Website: slack
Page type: payment
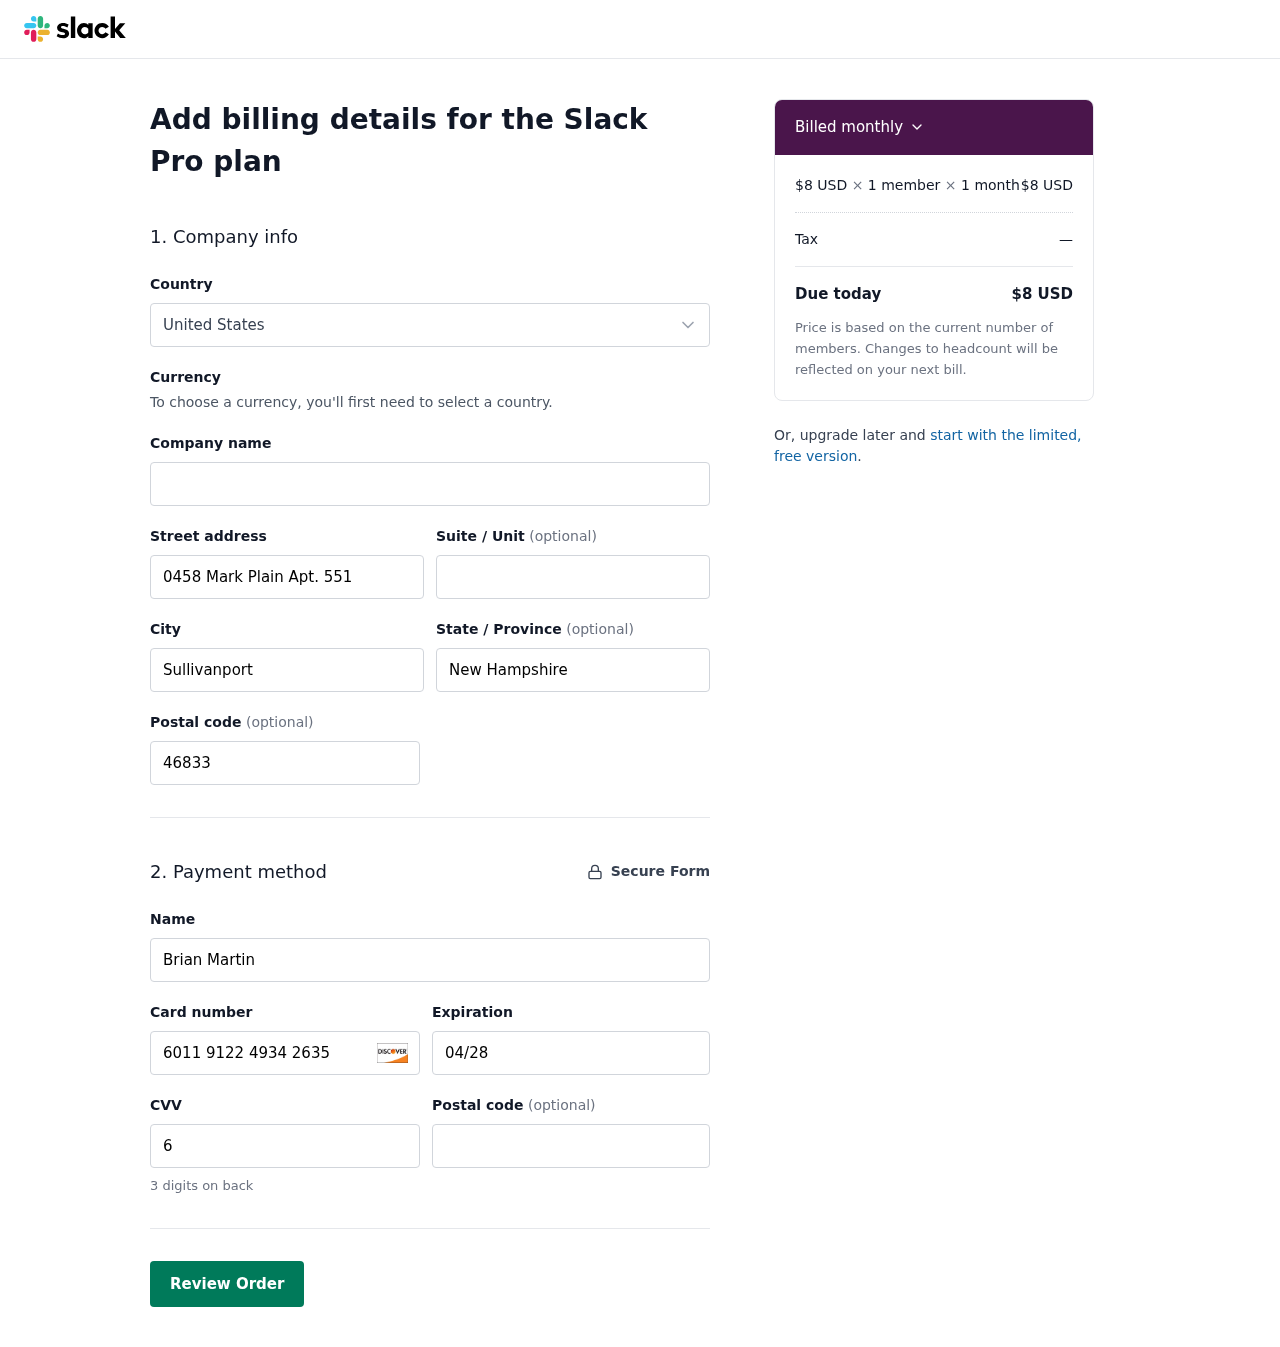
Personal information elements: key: PII_COUNTRY
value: United States
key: PII_STREET
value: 0458 Mark Plain Apt. 551
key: PII_CITY
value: Sullivanport
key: PII_STATE
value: New Hampshire
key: PII_POSTCODE
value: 46833
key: PII_FULLNAME
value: Brian Martin
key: PII_CARD_NUMBER
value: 6011 9122 4934 2635
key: PII_CARD_EXPIRY
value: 04/28
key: PII_CARD_CVV
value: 666
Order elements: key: ORDER_PRICE_PER_MEMBER
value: $8 USD
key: ORDER_NUM_MEMBERS
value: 1 member
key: ORDER_NUM_MONTHS
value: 1 month
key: ORDER_SUBTOTAL
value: $8 USD
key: ORDER_TAX
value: —
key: ORDER_TOTAL
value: $8 USD